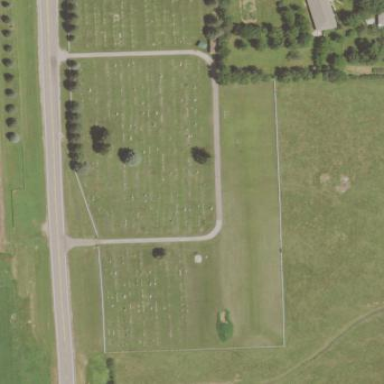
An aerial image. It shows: Graveyard.